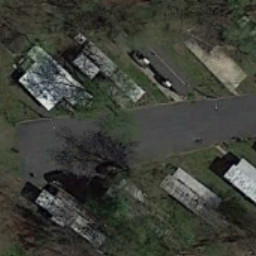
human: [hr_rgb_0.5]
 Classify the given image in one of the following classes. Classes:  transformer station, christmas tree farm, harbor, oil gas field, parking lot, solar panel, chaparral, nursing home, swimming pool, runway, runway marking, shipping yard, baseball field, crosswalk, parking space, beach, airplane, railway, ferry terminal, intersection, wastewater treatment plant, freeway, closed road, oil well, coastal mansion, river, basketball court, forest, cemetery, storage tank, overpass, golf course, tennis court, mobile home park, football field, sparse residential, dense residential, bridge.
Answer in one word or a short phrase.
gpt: mobile home park